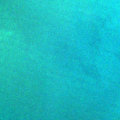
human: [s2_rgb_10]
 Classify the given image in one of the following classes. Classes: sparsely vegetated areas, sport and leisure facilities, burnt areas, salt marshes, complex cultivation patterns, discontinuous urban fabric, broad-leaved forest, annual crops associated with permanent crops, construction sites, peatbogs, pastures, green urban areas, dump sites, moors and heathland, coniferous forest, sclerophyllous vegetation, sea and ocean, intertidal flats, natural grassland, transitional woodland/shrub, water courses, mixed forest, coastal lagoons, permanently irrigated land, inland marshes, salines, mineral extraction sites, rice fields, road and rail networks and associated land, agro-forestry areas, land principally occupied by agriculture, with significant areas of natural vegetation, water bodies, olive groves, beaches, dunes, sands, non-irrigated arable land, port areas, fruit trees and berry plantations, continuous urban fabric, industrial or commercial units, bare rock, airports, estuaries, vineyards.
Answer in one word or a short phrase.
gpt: sea and ocean